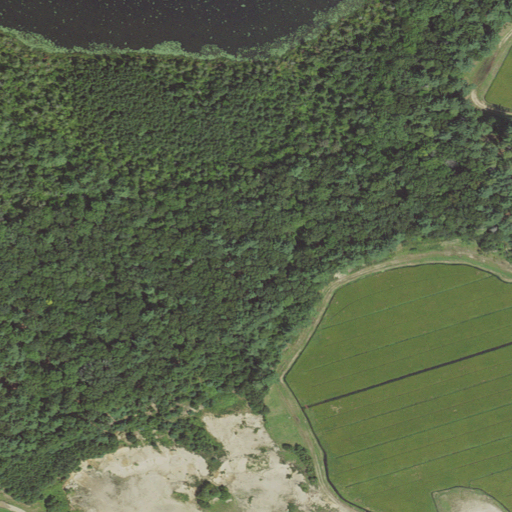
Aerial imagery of ridge(s) in Massachusetts named The Whaleback containing cultivated crops, woody wetlands, mixed forest, grassland, evergreen forest, open water, herbaceous wetlands, medium intensity development, and barren land